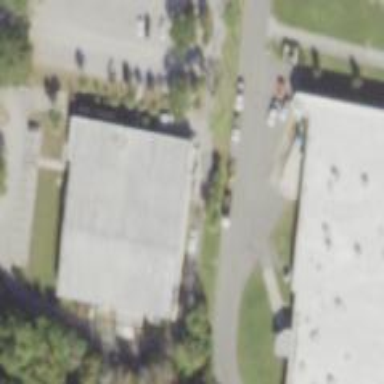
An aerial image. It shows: Building housing bowling alley.